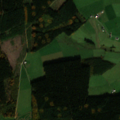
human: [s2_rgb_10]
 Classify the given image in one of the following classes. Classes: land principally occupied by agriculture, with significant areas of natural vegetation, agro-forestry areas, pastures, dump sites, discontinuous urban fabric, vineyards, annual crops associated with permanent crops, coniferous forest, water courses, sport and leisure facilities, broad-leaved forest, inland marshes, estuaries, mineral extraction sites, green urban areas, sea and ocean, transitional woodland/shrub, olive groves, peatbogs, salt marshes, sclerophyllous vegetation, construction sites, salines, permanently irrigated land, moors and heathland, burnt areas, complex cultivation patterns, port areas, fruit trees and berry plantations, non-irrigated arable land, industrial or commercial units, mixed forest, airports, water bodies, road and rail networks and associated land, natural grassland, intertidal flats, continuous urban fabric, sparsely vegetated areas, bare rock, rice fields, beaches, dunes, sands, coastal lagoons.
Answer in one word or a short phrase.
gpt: pastures, complex cultivation patterns, coniferous forest, mixed forest